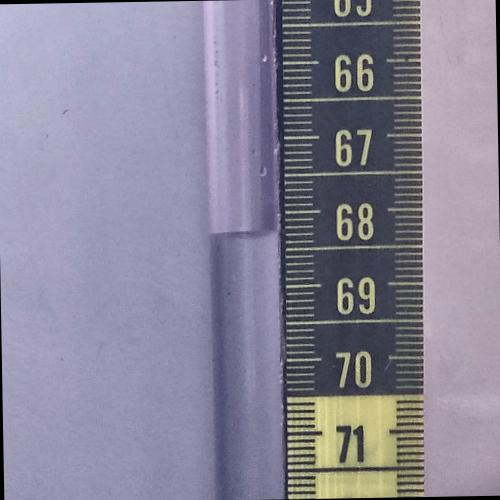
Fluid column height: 68.2 cm